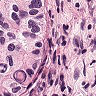
Metastatic tissue present: yes